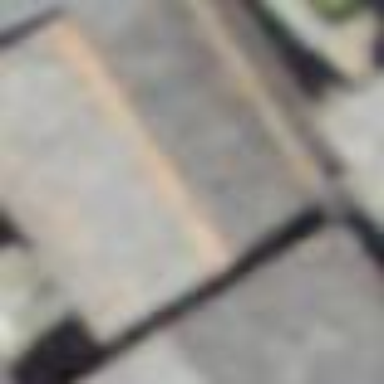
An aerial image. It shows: Building with tiled roof.